Aerial crown-view tile of a tropical tree (Barro Colorado Island, Panama), acquired 20241216:
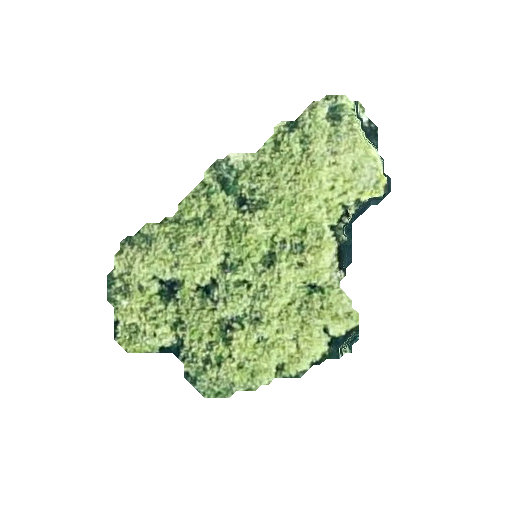
Species: Ocotea oblonga
GBIF accepted scientific name: Ocotea oblonga
Crown area: 75.374 m²